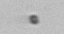
Label: nanoplankton_mix